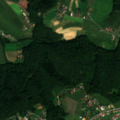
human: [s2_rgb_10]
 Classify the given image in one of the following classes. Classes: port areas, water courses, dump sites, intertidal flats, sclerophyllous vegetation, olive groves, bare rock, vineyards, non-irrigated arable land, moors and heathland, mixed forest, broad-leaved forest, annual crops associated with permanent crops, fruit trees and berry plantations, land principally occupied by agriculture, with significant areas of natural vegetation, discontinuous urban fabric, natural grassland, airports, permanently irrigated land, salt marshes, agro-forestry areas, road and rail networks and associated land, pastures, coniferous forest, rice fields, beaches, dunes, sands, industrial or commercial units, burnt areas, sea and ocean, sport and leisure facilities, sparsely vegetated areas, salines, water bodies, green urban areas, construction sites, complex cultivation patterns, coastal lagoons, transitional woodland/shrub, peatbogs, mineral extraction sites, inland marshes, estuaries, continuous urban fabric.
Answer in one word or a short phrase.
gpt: discontinuous urban fabric, non-irrigated arable land, pastures, complex cultivation patterns, broad-leaved forest